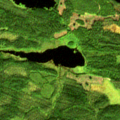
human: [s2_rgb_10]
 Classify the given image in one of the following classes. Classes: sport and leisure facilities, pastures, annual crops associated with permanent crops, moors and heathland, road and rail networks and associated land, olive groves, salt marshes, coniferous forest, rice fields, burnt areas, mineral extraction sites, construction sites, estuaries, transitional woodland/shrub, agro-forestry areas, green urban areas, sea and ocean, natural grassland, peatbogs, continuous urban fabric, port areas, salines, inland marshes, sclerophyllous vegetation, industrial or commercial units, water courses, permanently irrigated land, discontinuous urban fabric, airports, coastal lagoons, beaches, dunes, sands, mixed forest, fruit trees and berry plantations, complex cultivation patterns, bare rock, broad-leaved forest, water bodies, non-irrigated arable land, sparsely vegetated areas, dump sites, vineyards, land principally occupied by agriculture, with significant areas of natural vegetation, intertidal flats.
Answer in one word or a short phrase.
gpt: coniferous forest, mixed forest, transitional woodland/shrub